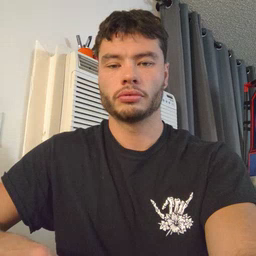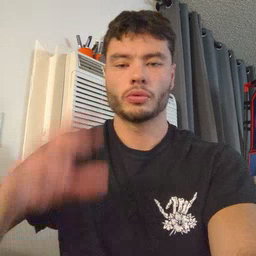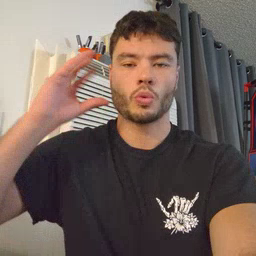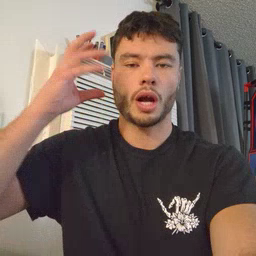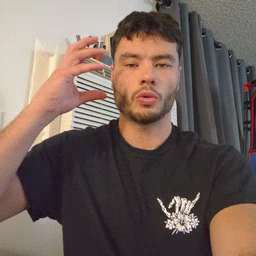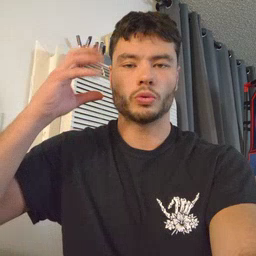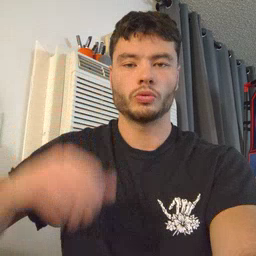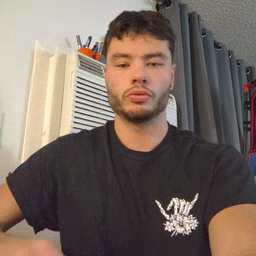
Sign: radio